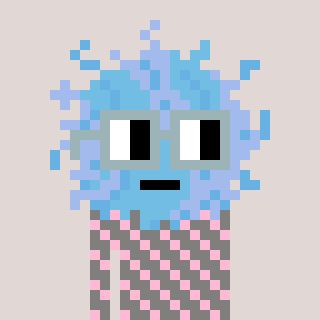
a pixel art character with square dark gray glasses, a lint-shaped head and a bluegrey-colored body on a warm background